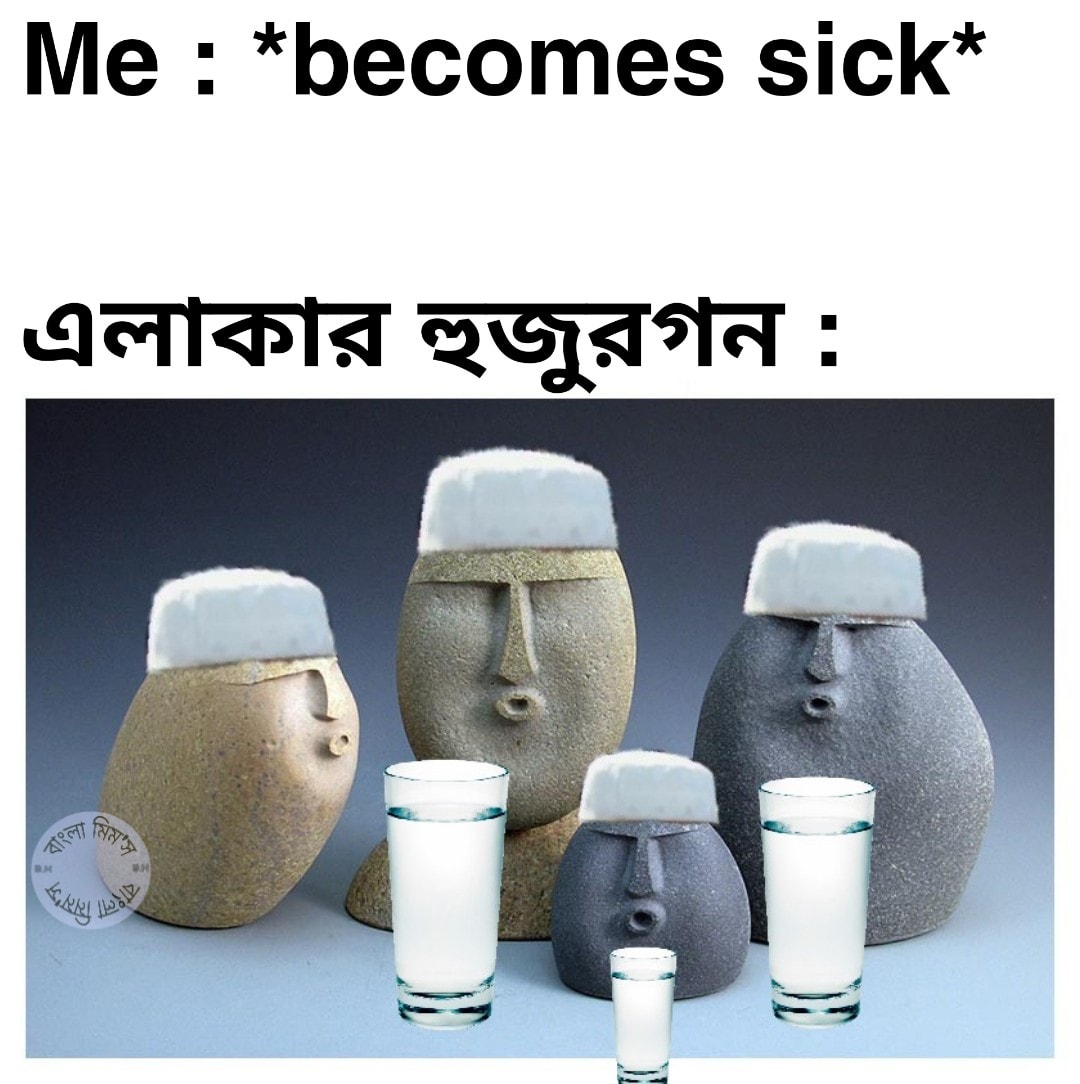
Caption: Me: *becomes sick*     এলাকার হুজুরগনঃ
Label: non-hate